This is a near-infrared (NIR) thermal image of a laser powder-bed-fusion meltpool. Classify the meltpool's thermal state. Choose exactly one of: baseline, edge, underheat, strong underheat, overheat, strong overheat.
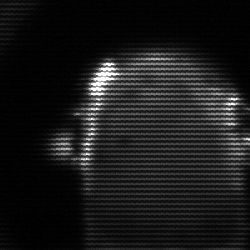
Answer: baseline